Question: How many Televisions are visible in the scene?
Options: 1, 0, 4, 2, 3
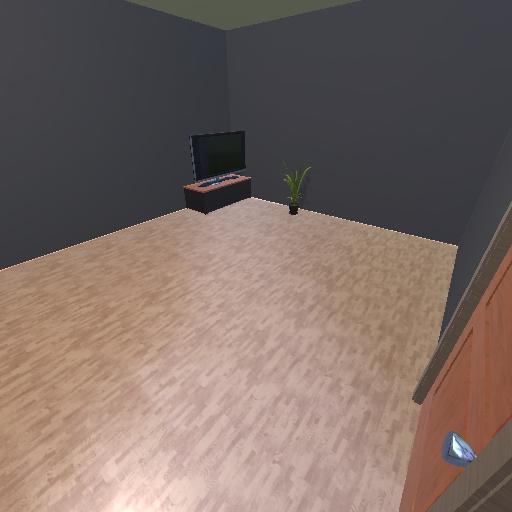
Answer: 1